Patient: sex F, age 57
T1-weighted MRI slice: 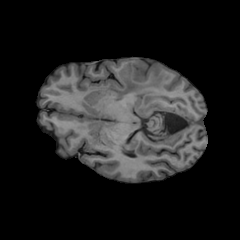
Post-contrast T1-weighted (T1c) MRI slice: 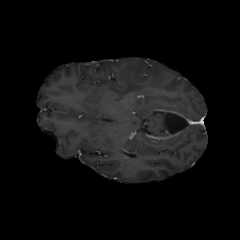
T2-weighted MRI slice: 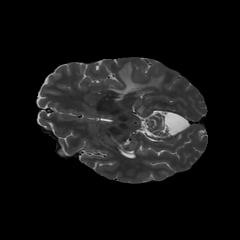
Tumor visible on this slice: yes
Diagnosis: Glioblastoma, IDH-wildtype
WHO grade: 4